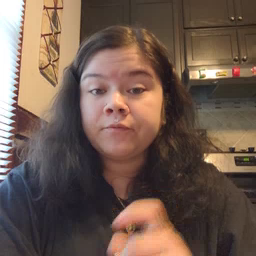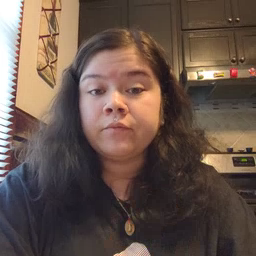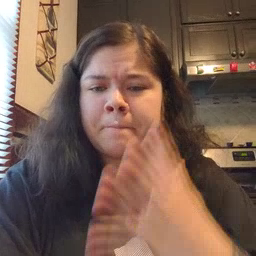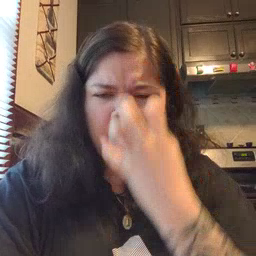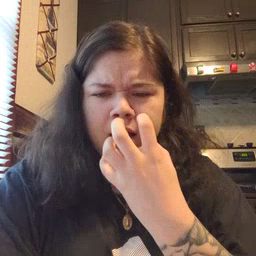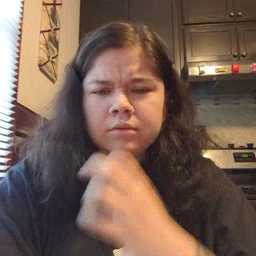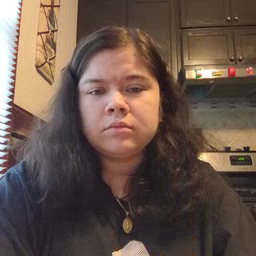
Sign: mad